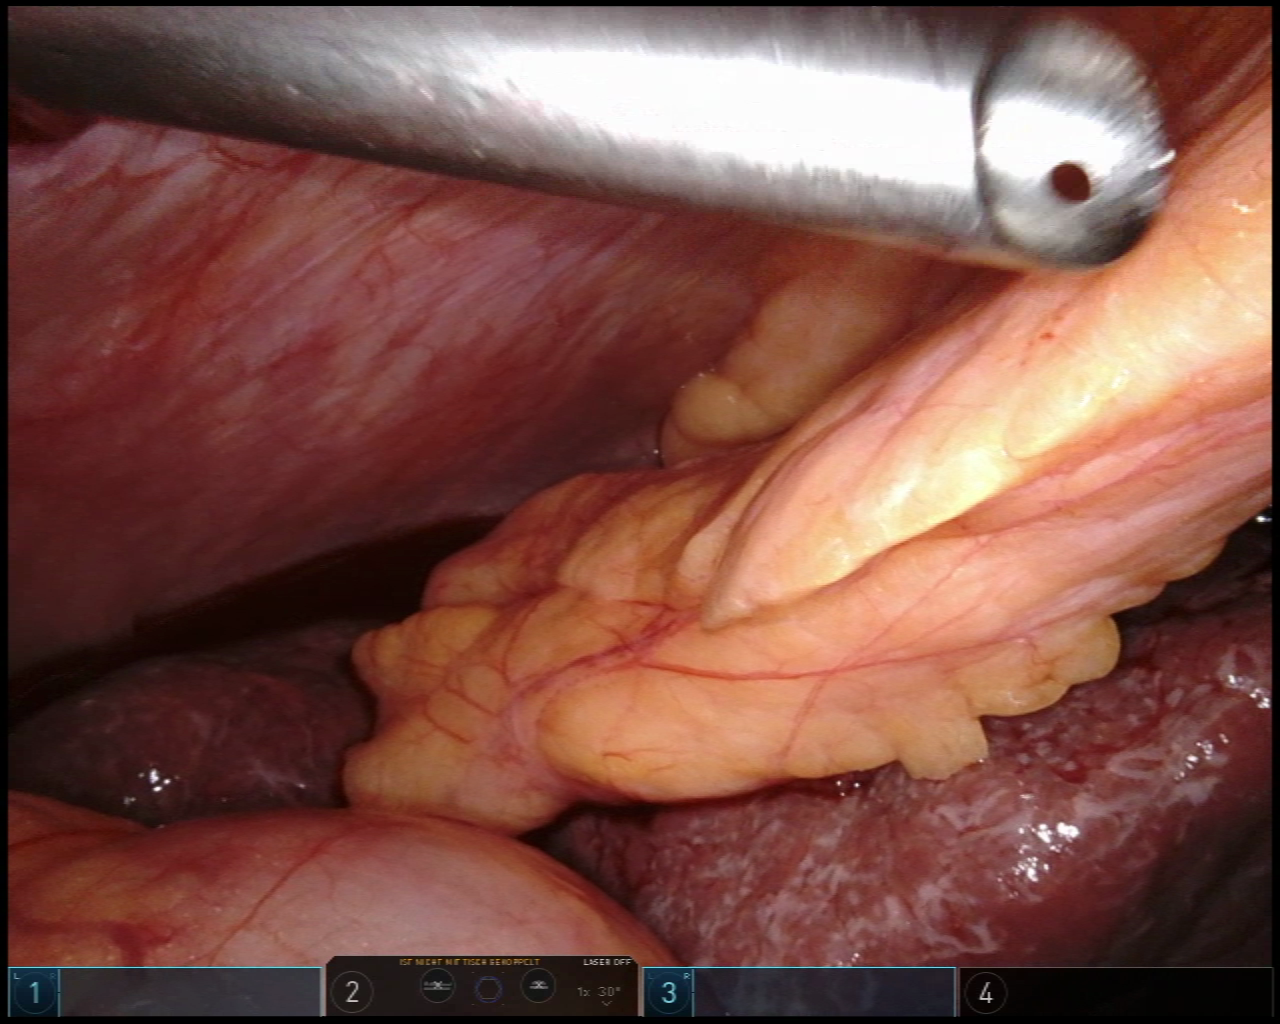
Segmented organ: liver
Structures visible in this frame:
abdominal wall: yes
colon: yes
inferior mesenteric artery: no
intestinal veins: no
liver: yes
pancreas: no
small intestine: no
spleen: no
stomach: no
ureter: no
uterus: no
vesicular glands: no